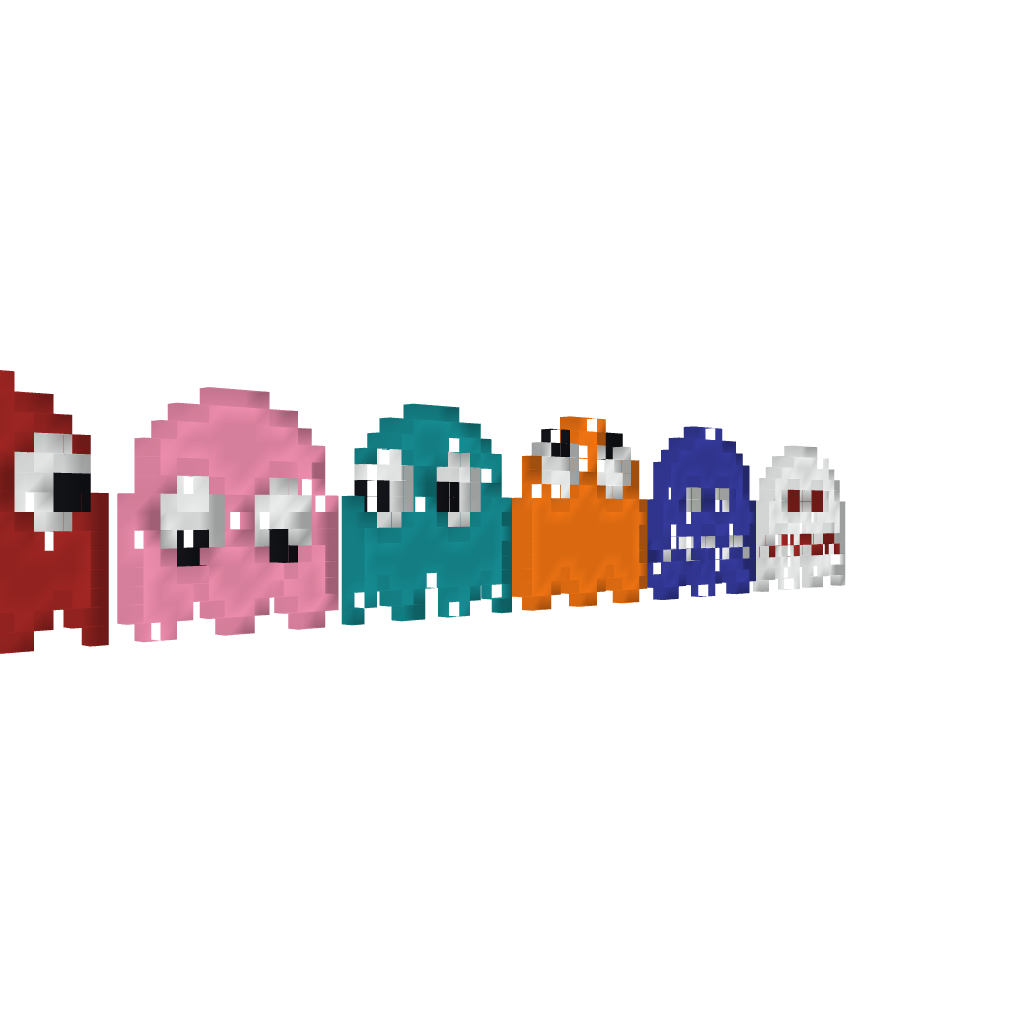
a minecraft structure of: Pac-man Ghosts